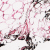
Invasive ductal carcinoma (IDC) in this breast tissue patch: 0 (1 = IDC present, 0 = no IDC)